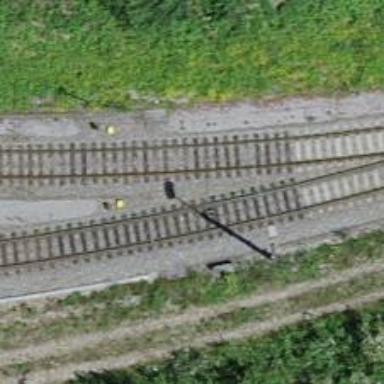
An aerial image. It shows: Railway junction.